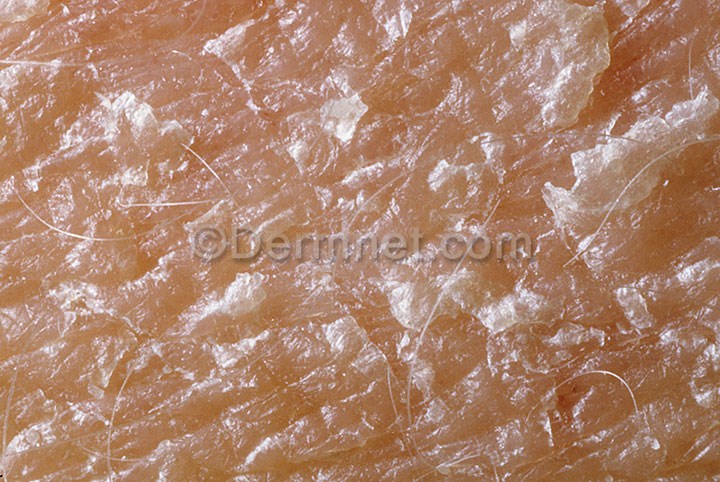
Disease: Actinic Keratosis Basal Cell Carcinoma and other Malignant Lesions